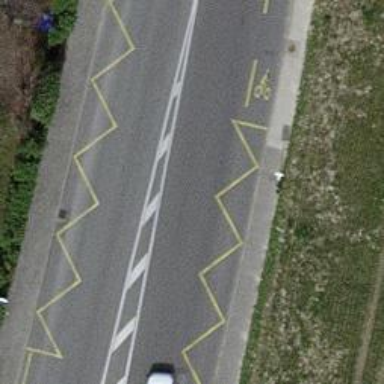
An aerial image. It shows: Bus stop with stop position for public transport.